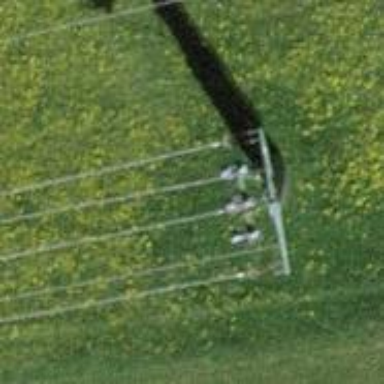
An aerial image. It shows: Power line in the image.